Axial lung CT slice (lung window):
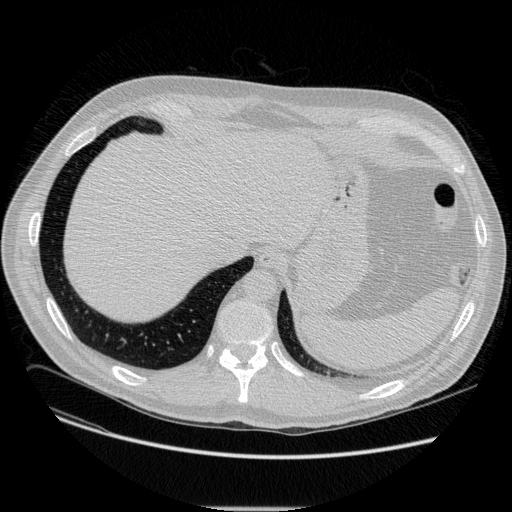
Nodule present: no